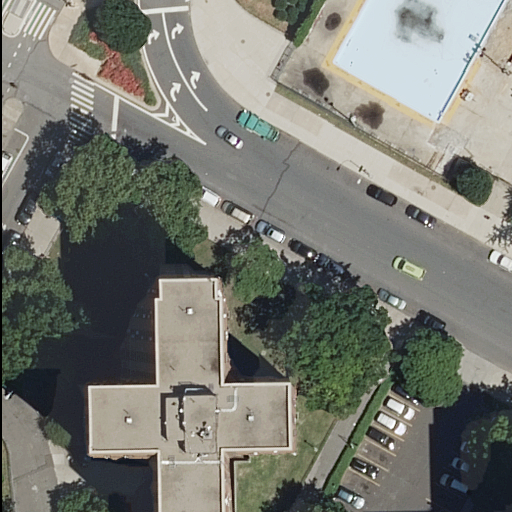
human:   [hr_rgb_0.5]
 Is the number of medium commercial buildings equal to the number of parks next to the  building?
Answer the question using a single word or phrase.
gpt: no

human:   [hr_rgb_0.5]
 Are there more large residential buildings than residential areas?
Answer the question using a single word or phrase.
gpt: no

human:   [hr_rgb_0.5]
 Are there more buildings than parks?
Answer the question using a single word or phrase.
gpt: no

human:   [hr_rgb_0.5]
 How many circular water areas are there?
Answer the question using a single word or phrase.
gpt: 0

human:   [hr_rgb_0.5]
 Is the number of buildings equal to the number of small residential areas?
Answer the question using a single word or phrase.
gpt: no

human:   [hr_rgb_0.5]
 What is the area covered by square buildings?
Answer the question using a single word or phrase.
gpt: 0m2

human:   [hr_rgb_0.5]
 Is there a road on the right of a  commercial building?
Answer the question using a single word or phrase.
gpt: no

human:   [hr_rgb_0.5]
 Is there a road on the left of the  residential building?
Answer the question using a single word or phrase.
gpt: yes

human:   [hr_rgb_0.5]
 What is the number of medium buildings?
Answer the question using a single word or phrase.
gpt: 0

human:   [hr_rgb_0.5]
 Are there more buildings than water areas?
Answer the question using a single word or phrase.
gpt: no

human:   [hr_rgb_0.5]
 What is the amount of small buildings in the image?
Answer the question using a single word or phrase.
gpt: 0

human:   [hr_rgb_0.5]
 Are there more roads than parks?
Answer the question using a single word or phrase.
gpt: yes

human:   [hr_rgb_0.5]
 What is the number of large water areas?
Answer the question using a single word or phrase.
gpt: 0

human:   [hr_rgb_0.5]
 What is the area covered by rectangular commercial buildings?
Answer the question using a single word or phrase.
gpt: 0m2

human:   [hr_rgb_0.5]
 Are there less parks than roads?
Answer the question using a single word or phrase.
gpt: yes

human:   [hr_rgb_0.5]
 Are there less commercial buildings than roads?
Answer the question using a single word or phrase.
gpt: yes

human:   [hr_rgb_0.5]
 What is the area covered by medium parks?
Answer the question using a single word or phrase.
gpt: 129m2

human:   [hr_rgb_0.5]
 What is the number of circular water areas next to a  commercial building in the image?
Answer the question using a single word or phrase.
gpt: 0

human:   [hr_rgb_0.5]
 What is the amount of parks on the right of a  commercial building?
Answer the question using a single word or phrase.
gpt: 0

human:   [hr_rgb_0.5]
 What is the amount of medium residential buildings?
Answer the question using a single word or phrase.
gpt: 0

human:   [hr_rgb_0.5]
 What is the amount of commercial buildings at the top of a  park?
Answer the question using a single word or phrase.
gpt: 0

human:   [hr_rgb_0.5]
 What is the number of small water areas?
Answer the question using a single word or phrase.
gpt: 0

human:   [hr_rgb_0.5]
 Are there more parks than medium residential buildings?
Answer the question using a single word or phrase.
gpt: yes

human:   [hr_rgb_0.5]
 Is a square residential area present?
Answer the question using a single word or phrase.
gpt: no

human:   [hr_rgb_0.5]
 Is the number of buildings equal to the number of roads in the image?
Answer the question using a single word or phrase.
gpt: no

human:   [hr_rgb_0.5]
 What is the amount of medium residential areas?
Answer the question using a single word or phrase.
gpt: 0

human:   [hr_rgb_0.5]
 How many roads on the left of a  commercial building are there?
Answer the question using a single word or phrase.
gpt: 0

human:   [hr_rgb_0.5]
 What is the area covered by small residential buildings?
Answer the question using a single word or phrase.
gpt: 0m2

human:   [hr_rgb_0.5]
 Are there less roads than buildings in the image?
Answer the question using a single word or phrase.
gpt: no

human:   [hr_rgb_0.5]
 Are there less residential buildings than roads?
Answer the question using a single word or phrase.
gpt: yes

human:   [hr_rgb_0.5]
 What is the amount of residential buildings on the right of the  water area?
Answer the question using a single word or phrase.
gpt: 0

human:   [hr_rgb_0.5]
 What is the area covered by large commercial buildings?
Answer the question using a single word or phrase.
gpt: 0m2

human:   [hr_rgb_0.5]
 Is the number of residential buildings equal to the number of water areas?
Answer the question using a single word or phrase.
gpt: yes

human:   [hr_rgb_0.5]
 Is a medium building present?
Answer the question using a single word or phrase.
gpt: no

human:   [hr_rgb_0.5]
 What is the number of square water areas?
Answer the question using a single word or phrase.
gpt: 0

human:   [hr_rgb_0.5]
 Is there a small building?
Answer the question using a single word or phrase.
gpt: no